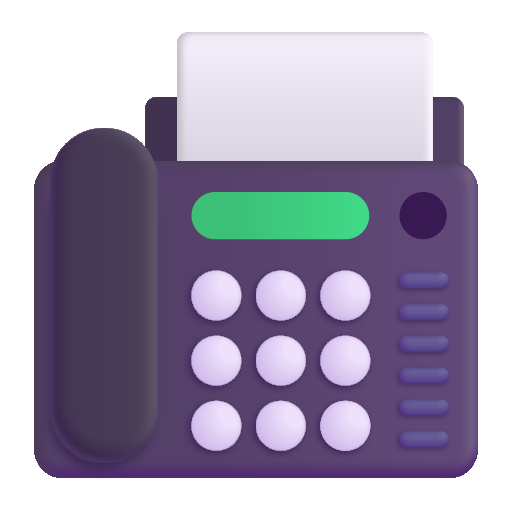
fax machine color